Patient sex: M
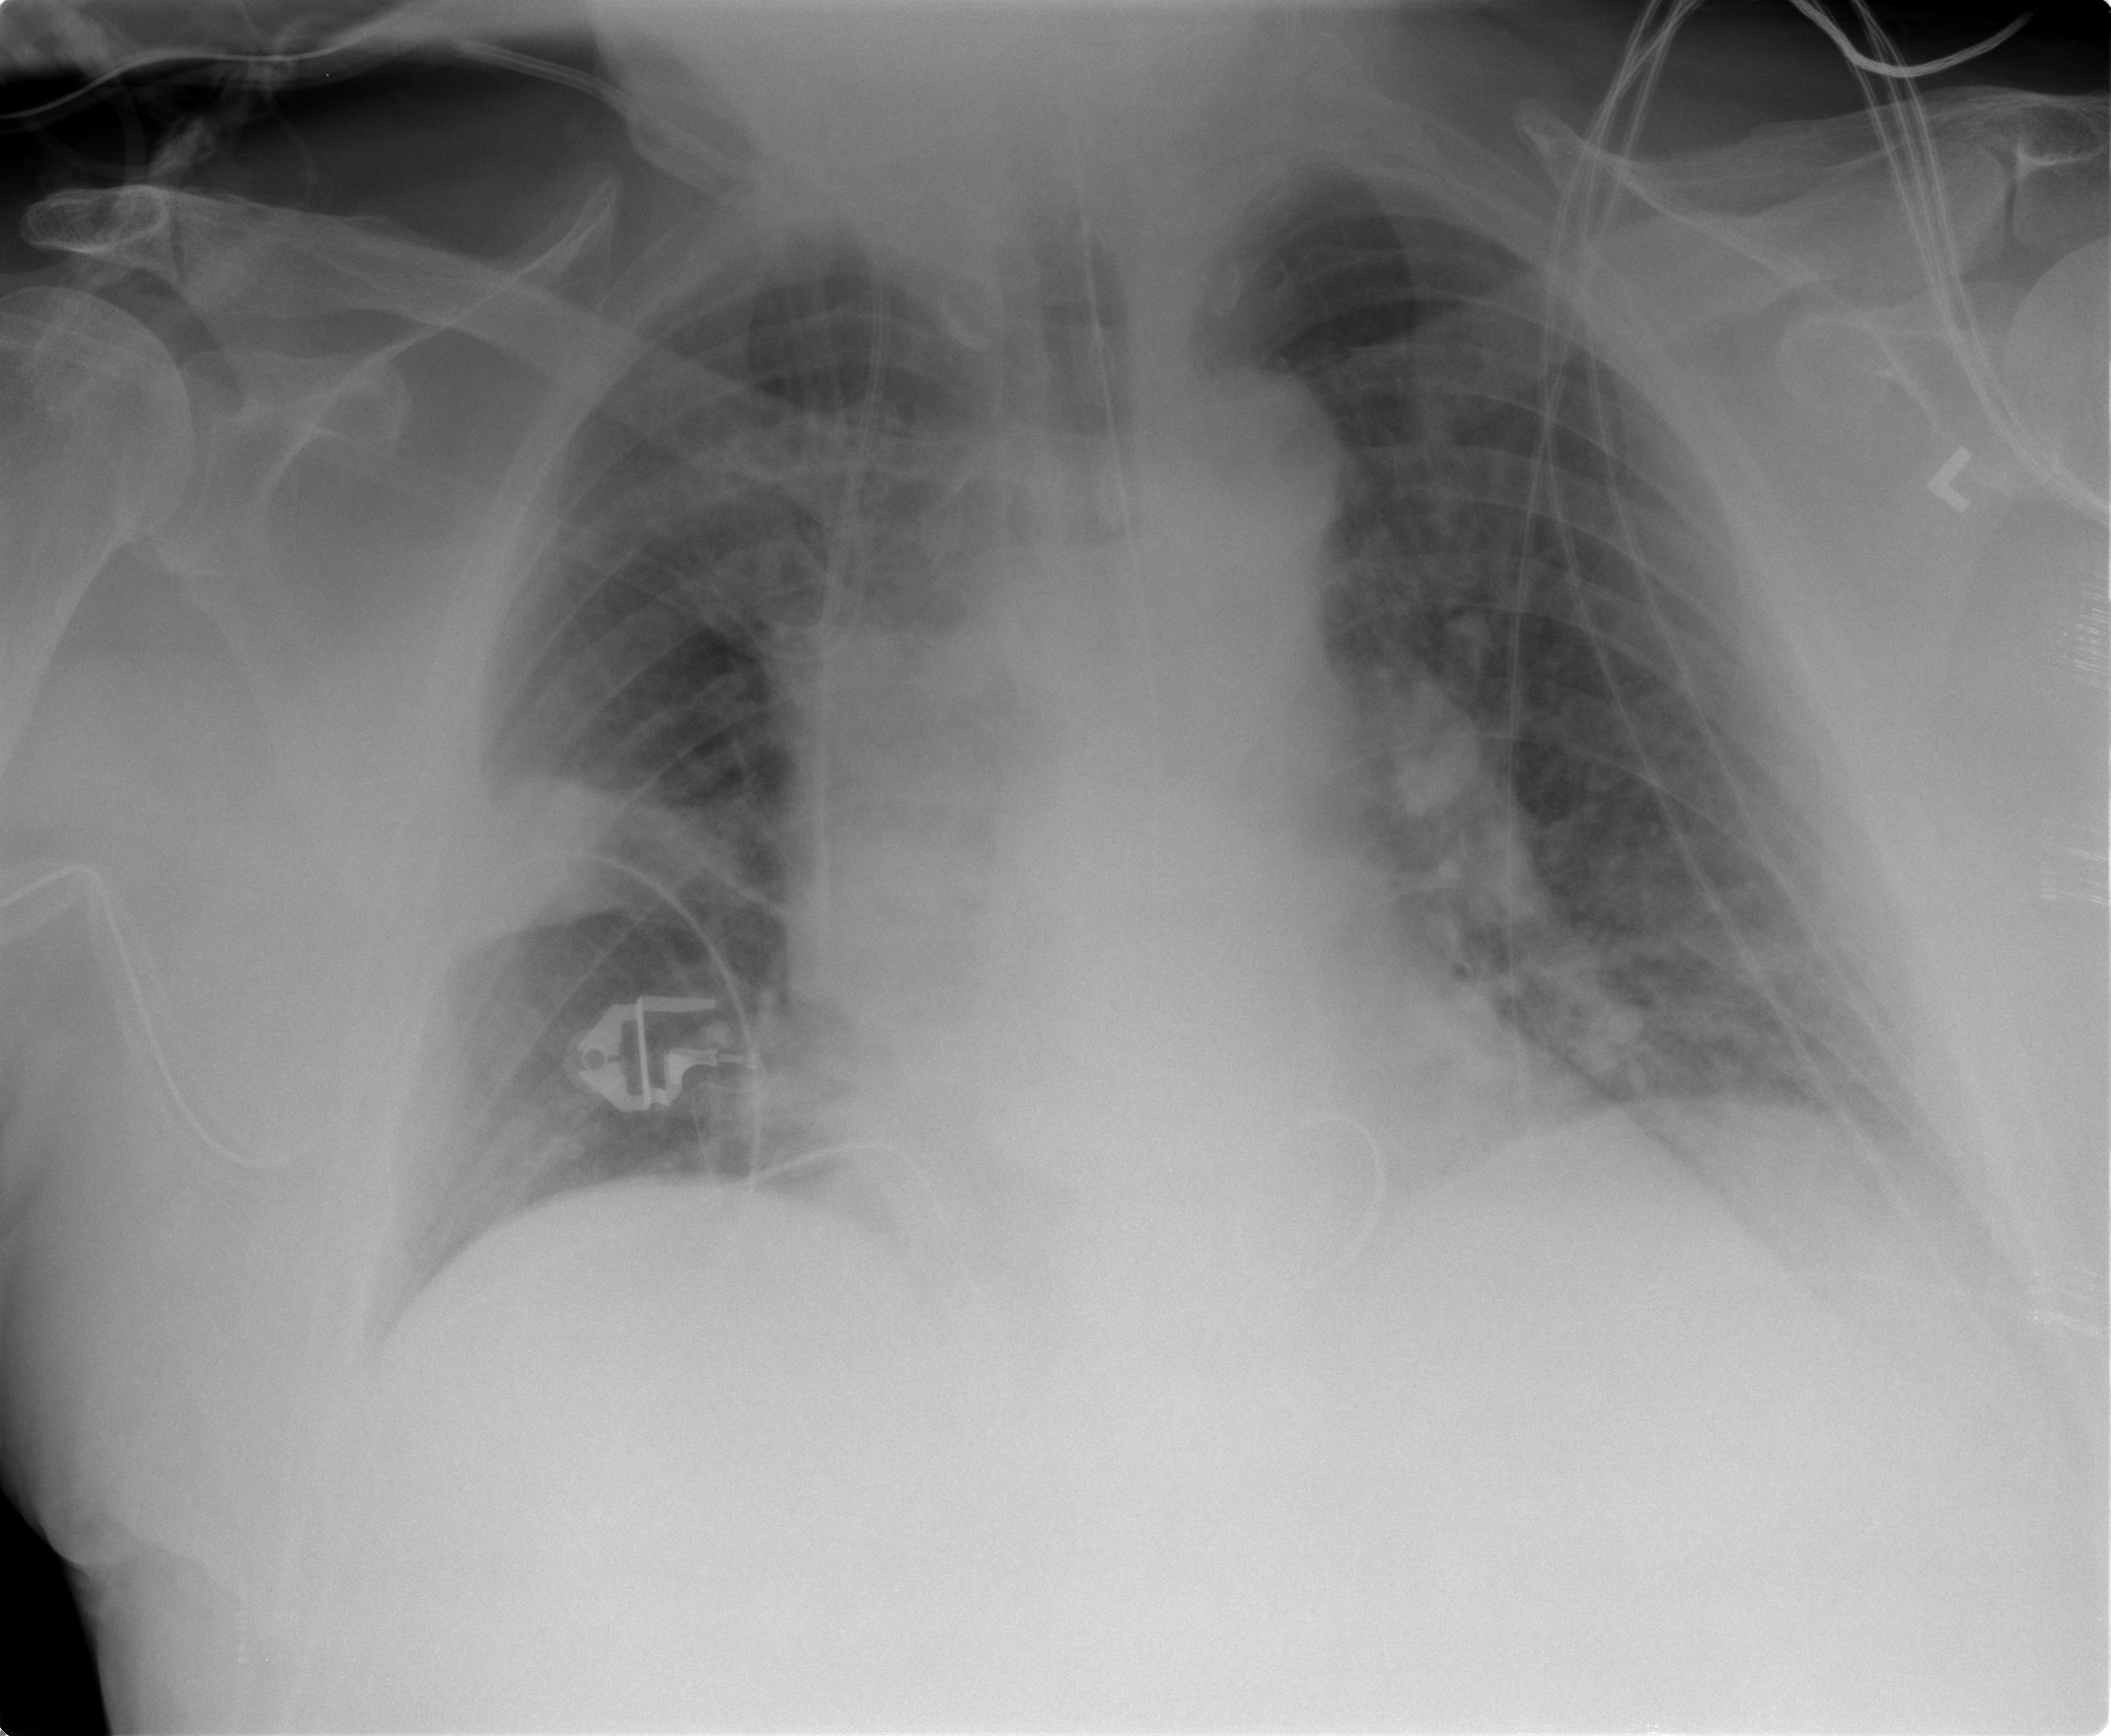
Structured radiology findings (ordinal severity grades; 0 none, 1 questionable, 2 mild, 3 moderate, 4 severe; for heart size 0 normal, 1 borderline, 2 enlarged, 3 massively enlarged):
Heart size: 2
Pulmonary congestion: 2
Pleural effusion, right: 1
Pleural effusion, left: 0
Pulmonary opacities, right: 0
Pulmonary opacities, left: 0
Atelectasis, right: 0
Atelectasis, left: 0